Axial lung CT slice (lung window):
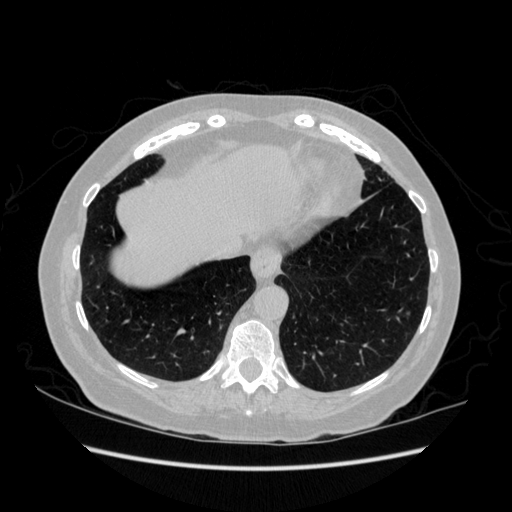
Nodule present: no